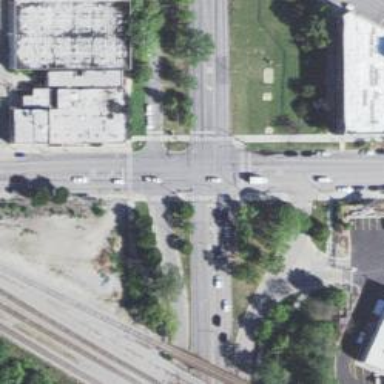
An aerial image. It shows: Footway that serves as traffic island.